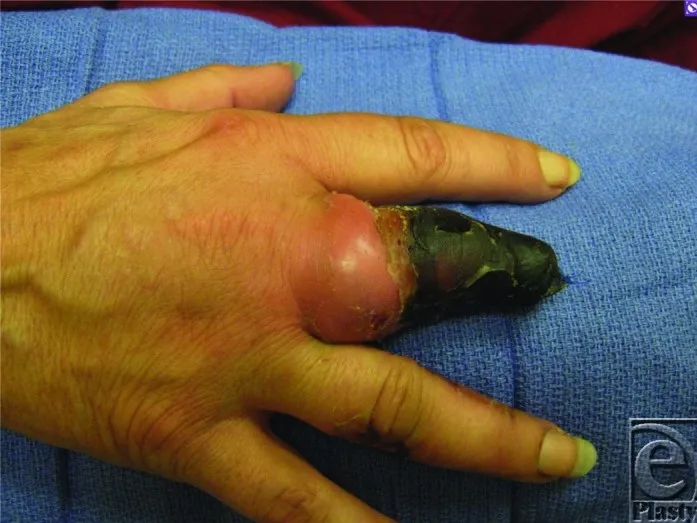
Black and gangrenous eschar tissue in the right third digit previously amputated to the middle phalanx with distal gangrene and erythema around the right middle metacarpophalangeal joint.
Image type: medical_photograph (skin_photograph)